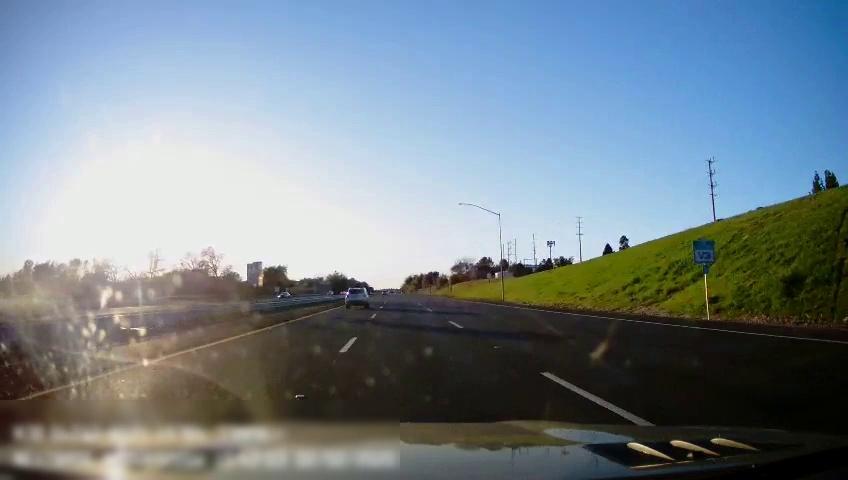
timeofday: Day
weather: Cloudy
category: Drivable Space
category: Drivable Space
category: Vehicles | Car
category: Vehicles | SUV
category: Lanes | Alternate Lane
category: Lanes | Current Lane
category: Lanes | Current Lane
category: Lanes | Alternate Lane
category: Traffic | Signs
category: Traffic | Signs